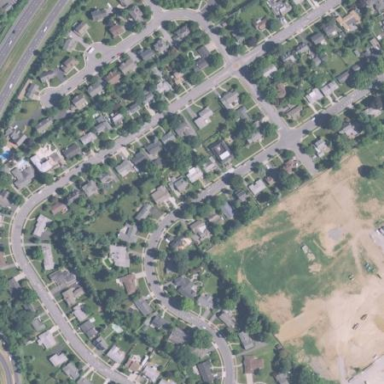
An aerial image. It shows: Residential area within neighborhood.